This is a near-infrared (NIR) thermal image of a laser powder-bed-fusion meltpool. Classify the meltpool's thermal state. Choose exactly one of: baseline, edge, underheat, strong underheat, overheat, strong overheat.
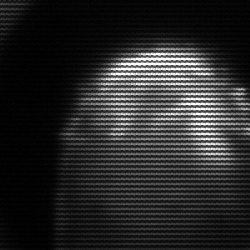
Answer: edge